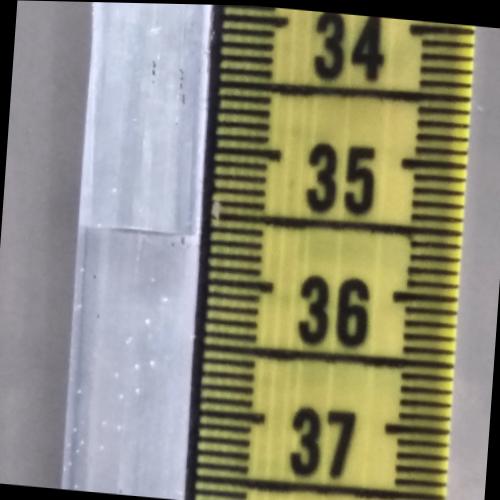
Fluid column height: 35.7 cm